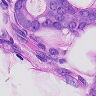
Metastatic tissue present: yes